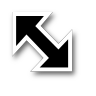
Cursor type: resize_nwse
OS/theme: linux-adwaita
Variant: default